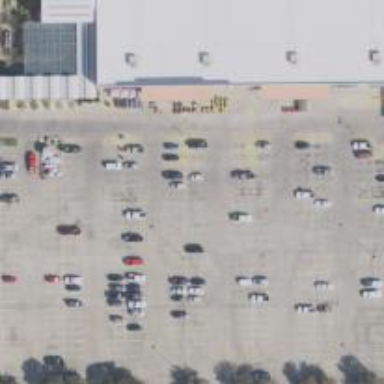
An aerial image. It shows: Parking space is available.